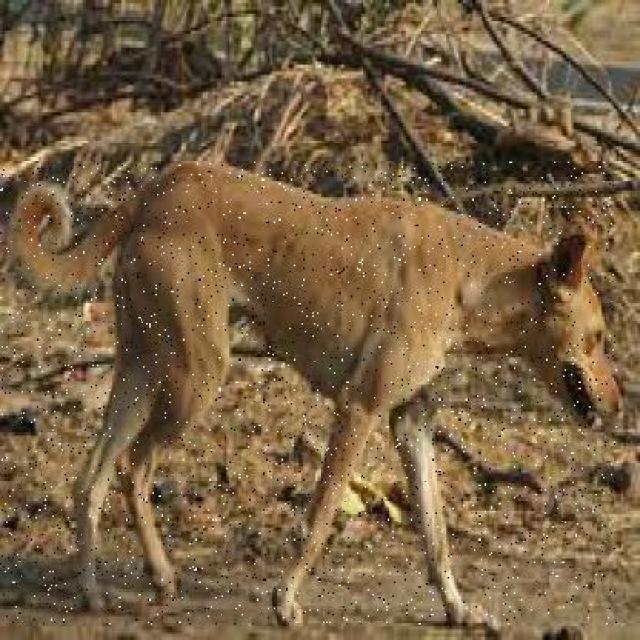
Healthy canine skin — no visible lesions, inflammation, or abnormalities. The skin and coat appear normal.